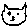
Label: cat